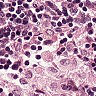
Metastatic tissue present: no